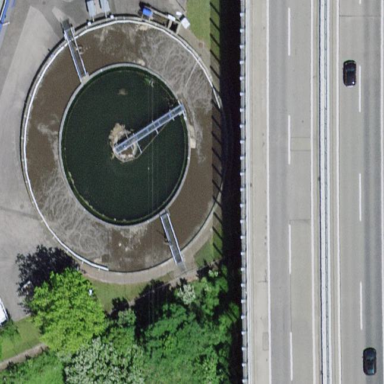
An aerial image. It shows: Image of wastewater.